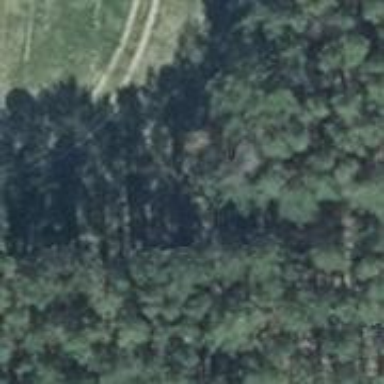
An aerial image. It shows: Hunting stand.